Field crop: tomato
Growth stage: 1
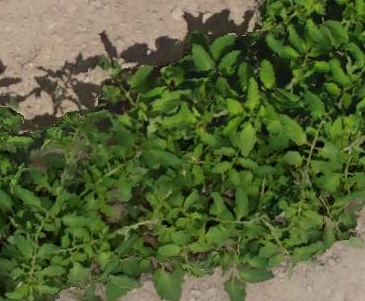
Species: tomato